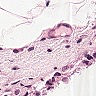
Metastatic tissue present: no